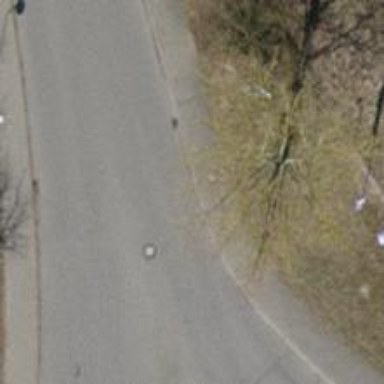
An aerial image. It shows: Unclassified road with asphalt surface.